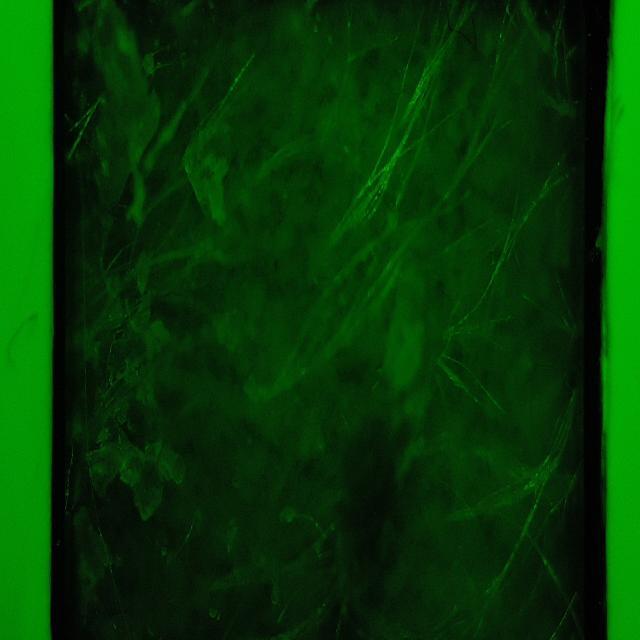
Canine fungal skin infection — characterized by alopecia, scaling, crusting, and circular lesions. Common agents include Malassezia and Candida species.